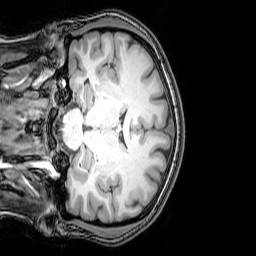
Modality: T1w
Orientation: coronal
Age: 25
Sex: female
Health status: healthy
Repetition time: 0.081 s
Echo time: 0.037 s